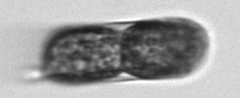
Label: Hemiaulus